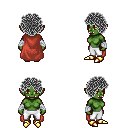
a pixel art fantasy rpg character, female body template, orc, green skin, maroon cape, white pants, gray curly afro hairstyle, white cloth bandages, gold boots, four views (front, back, left, right), 2x2 character sprite sheet, small pixel art, hard edges, no anti-aliasing